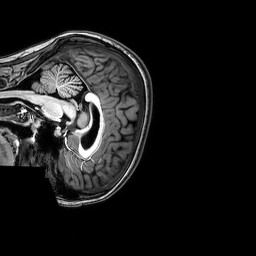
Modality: T1w
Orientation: sagittal
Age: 20
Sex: female